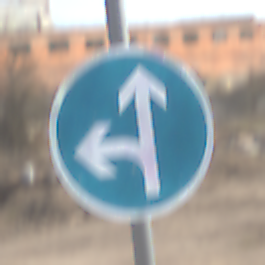
Verkehrszeichen: VorgeschriebeneFahrtrichtungGeradeausOderLinks
Umgebung: Outdoor, Suburban
Tageszeit: Midday
Wetter: PartlyCloudy
Licht: Natural
Jahreszeit: NotSpecified
Kontrast: HighContrast